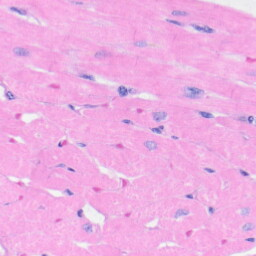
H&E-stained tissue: Heart